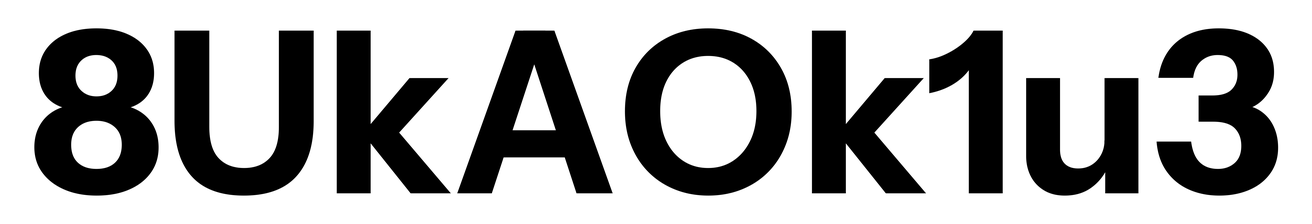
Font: InstrumentSans_Bold